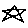
Label: star